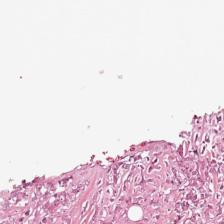
Label: Viable